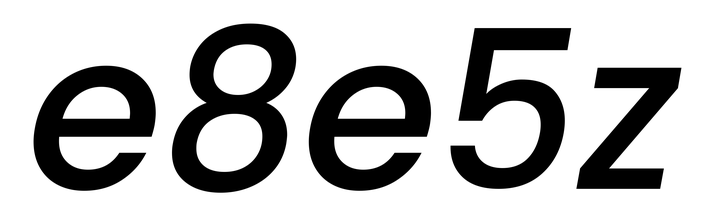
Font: Poppins-MediumItalic